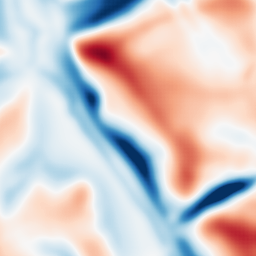
Category: multiscale
Decomposition family: dog
Decomposition parameters: sigma_low: 5
sigma_high: 20
Upsampling method: sinc_hamming
Upsampling parameters: scale: 2
kernel_size: 4
Upsampling scale: 2